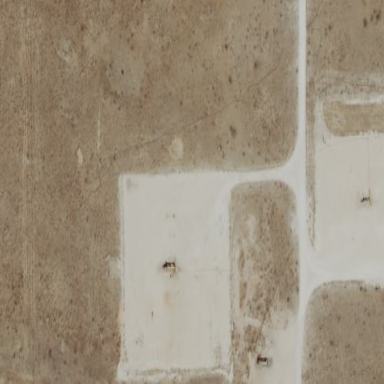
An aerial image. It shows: Wellsite surrounded by sand.